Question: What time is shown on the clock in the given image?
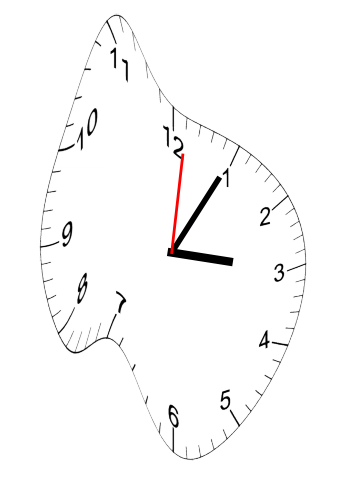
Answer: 03:05:01